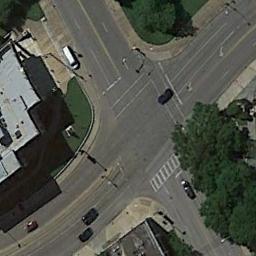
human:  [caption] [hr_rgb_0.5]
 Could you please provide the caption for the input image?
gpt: There are several cars at the intersection .

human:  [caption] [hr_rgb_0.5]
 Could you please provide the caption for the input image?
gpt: There are several moving vehicles on the road at the intersection, With many buildings and some trees around the intersection .

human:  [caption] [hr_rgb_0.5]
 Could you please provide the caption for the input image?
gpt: An intersection with sparse traffic is between some buildings and green areas .

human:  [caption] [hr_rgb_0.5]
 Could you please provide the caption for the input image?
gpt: There is no traffic above the intersection .

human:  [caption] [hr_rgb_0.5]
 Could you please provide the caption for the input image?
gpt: There are some green trees and a gray building beside the intersection .